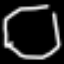
Label: octagon